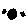
Label: moon